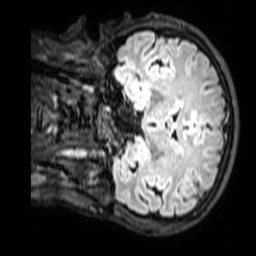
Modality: T1w
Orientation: coronal
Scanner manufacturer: philips
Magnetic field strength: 3 T
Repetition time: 4.8 s
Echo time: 0.2586 s